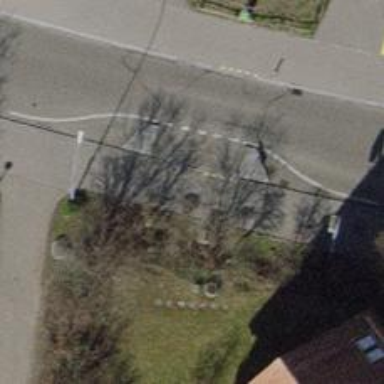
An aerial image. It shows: Asphalt path that serves as sidewalk.